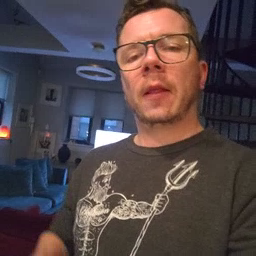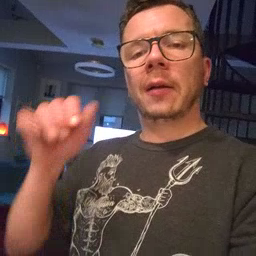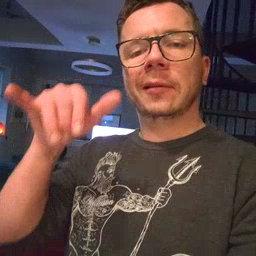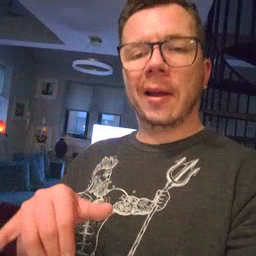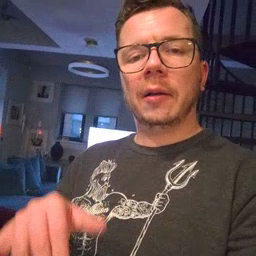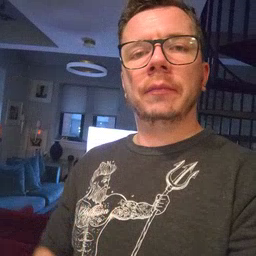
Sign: stay